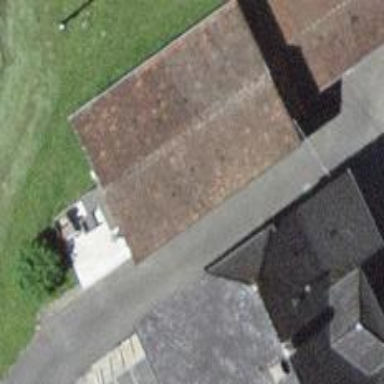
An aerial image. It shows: Warehouse building.